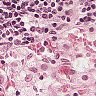
Metastatic tissue present: no